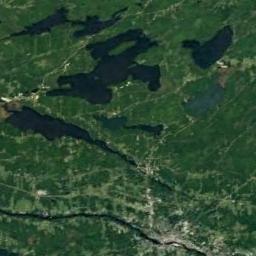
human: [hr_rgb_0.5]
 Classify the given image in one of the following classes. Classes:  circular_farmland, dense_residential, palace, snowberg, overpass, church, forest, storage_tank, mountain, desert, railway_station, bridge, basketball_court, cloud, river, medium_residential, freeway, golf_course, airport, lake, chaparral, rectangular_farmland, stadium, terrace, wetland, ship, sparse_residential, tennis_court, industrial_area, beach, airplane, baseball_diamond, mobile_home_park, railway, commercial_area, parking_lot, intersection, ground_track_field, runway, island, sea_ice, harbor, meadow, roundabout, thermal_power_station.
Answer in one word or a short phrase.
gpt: wetland